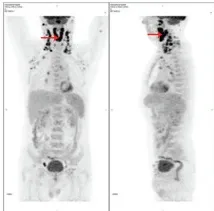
The PET-CT images of patient 2. PET-CT after three cycles of GEMOX, before CAOLD (multiple enlarged lymphonodus, abnormally high-glucose metabolism, some new lesions, such as left anterior ear, right parotid gland, bilateral oropharynx, and ,parapharyngeal).
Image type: radiology (pet)